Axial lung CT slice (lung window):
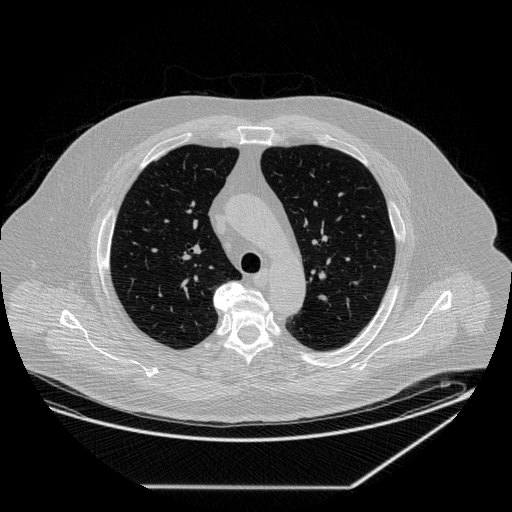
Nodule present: no